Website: lowes
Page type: review-order
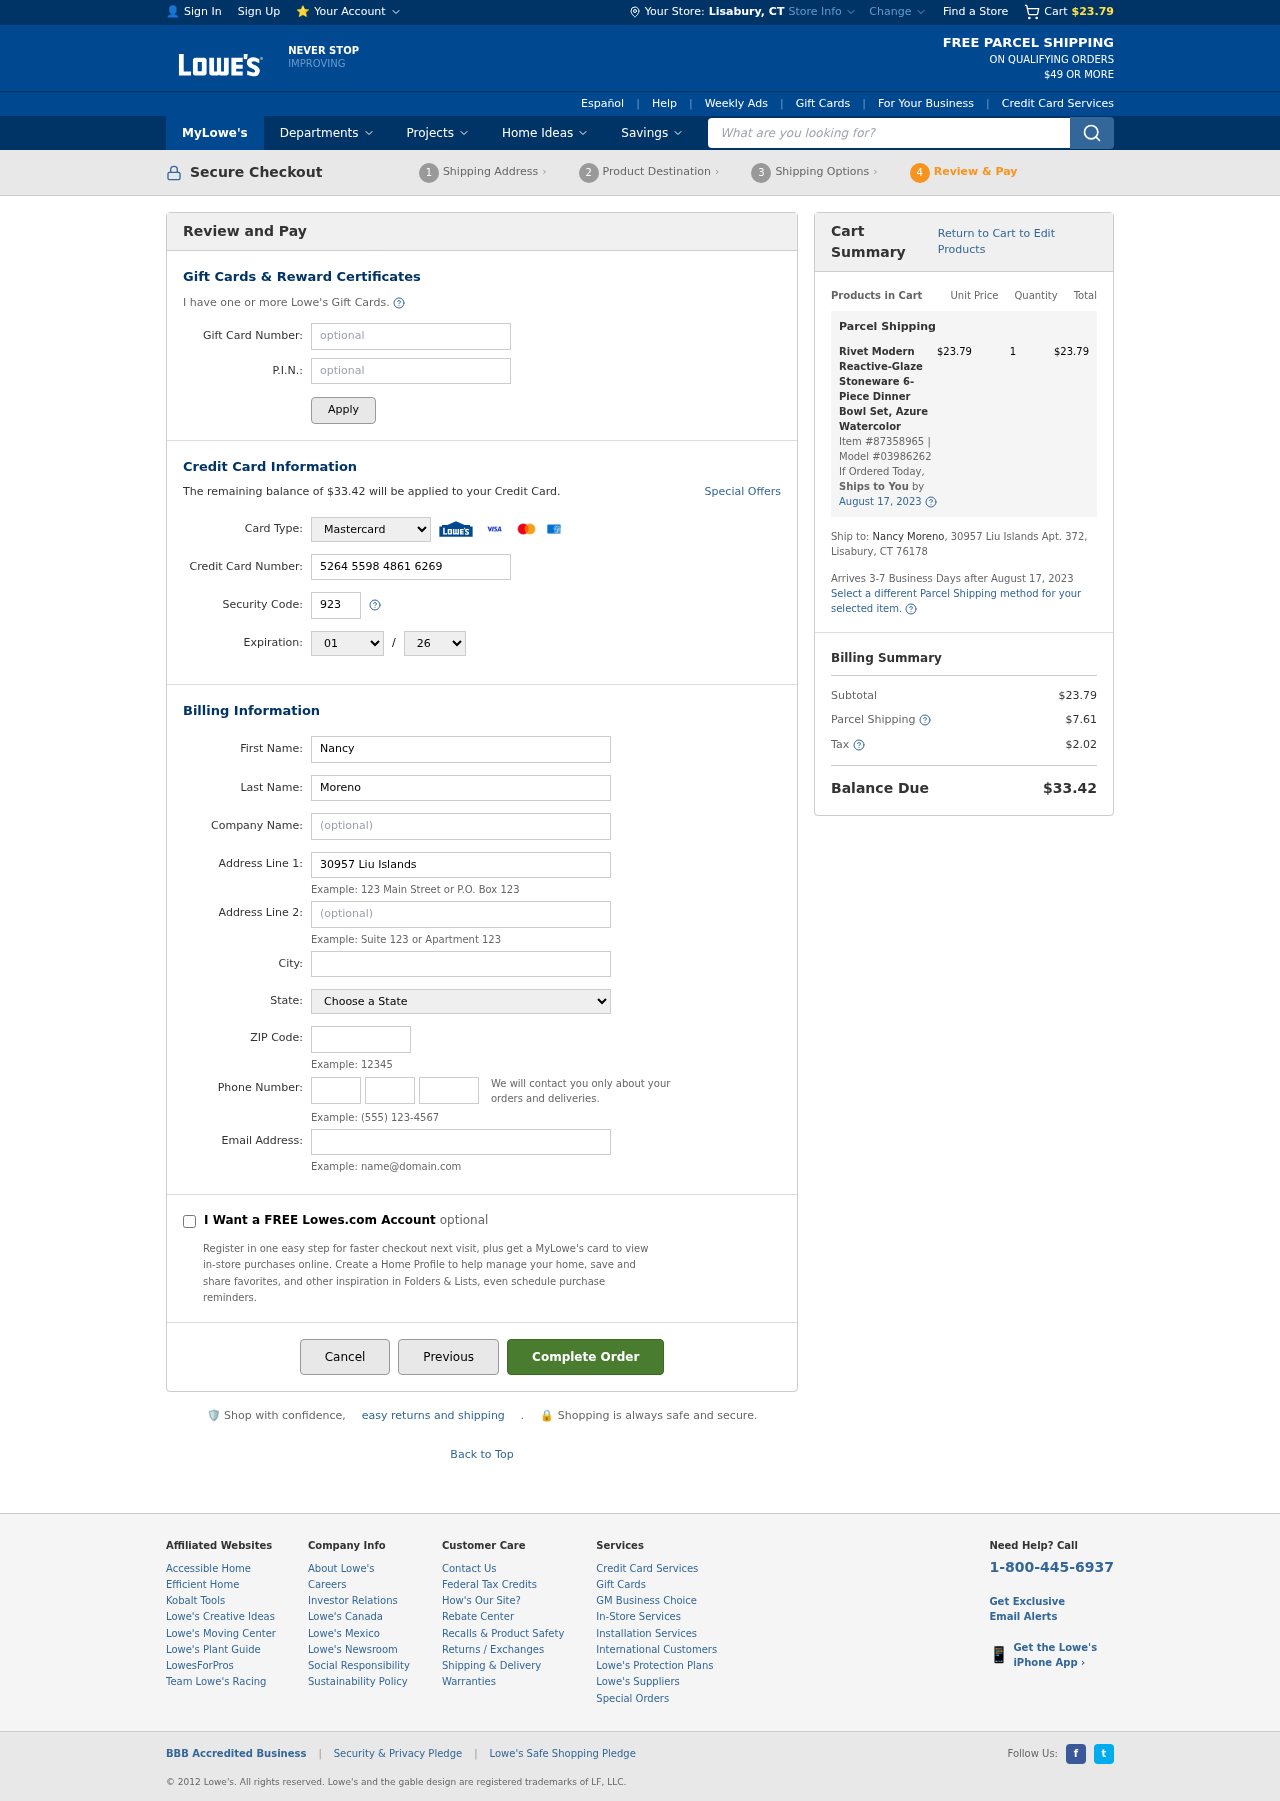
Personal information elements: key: PII_CARD_CVV
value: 923
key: PII_CARD_EXPIRY_MONTH
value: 01
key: PII_CARD_EXPIRY_YEAR
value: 26
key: PII_CARD_NUMBER
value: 5264 5598 4861 6269
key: PII_CARD_TYPE
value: Mastercard
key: PII_CITY
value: Lisabury
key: PII_CITY_STATE
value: Lisabury, CT
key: PII_EMAIL
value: nancy_moreno@yahoo.com
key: PII_FIRSTNAME
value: Nancy
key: PII_LASTNAME
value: Moreno
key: PII_PHONE_AREA
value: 309
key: PII_PHONE_PREFIX
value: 843
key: PII_PHONE_SUFFIX
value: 8331
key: PII_POSTCODE
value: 76178
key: PII_STATE
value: Connecticut
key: PII_STREET
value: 30957 Liu Islands Apt. 372
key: PII_STREET2
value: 30957 Liu Islands Apt. 372
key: PII_STREET2
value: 47576 Park Plain
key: PII_FULLNAME2
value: Nancy Moreno
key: PII_CITY_STATE_ZIP2
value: Lisabury, CT 76178
Product elements: key: PRODUCT1_NAME
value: Rivet Modern Reactive-Glaze Stoneware 6-Piece Dinner Bowl Set, Azure Watercolor
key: PRODUCT1_PRICE
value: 23.79
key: PRODUCT1_QUANTITY
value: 1
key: PRODUCT1_ITEM_NUMBER
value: Item #87358965
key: PRODUCT1_MODEL_NUMBER
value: Model #03986262
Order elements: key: ORDER_SUBTOTAL
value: $23.79
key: ORDER_BALANCE_DUE
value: $33.42
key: ORDER_SHIPPING_DATE
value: August 17, 2023
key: ORDER_ITEM_TOTAL
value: $23.79
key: ORDER_SHIPPING_DATE2
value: August 17, 2023
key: ORDER_SHIPPING_COST
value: $7.61
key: ORDER_TAX
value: $2.02
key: ORDER_TOTAL
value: $33.42
Search elements: key: HEADER_SEARCH
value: What are you looking for?